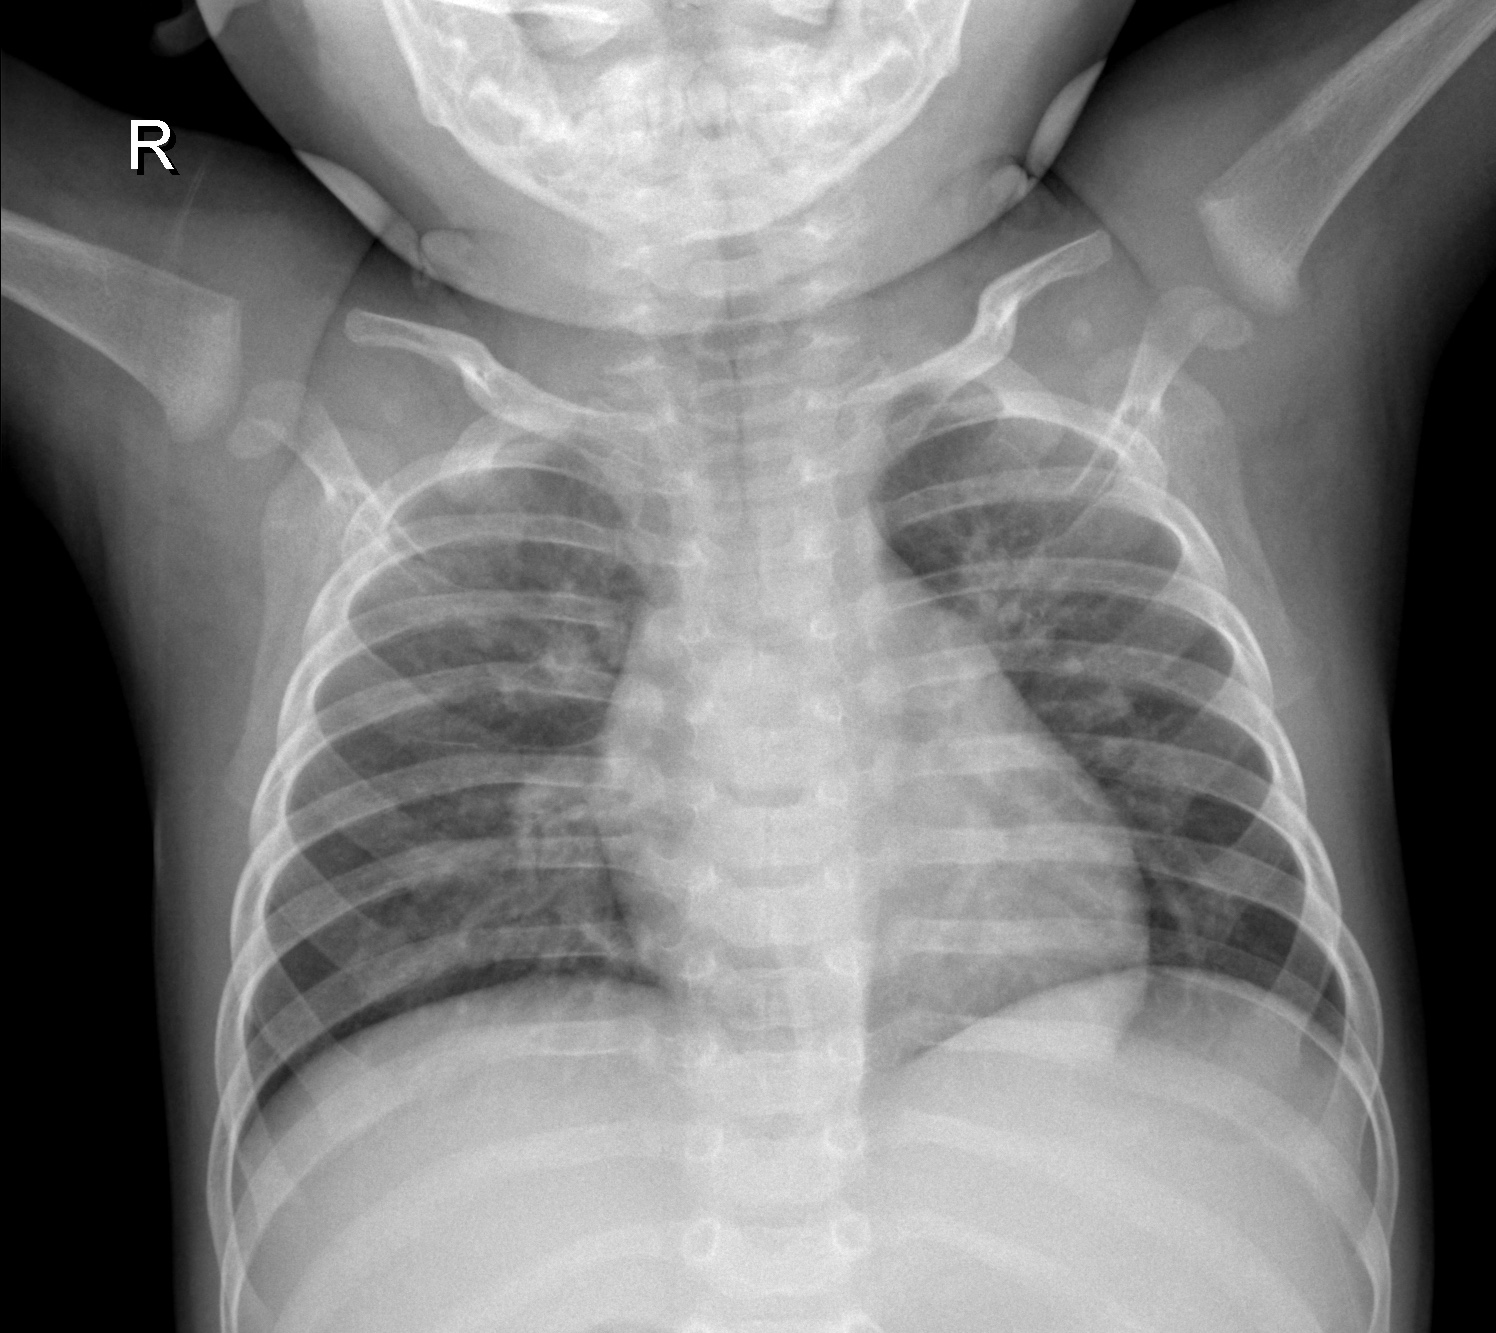
Diagnosis: NORMAL